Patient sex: F
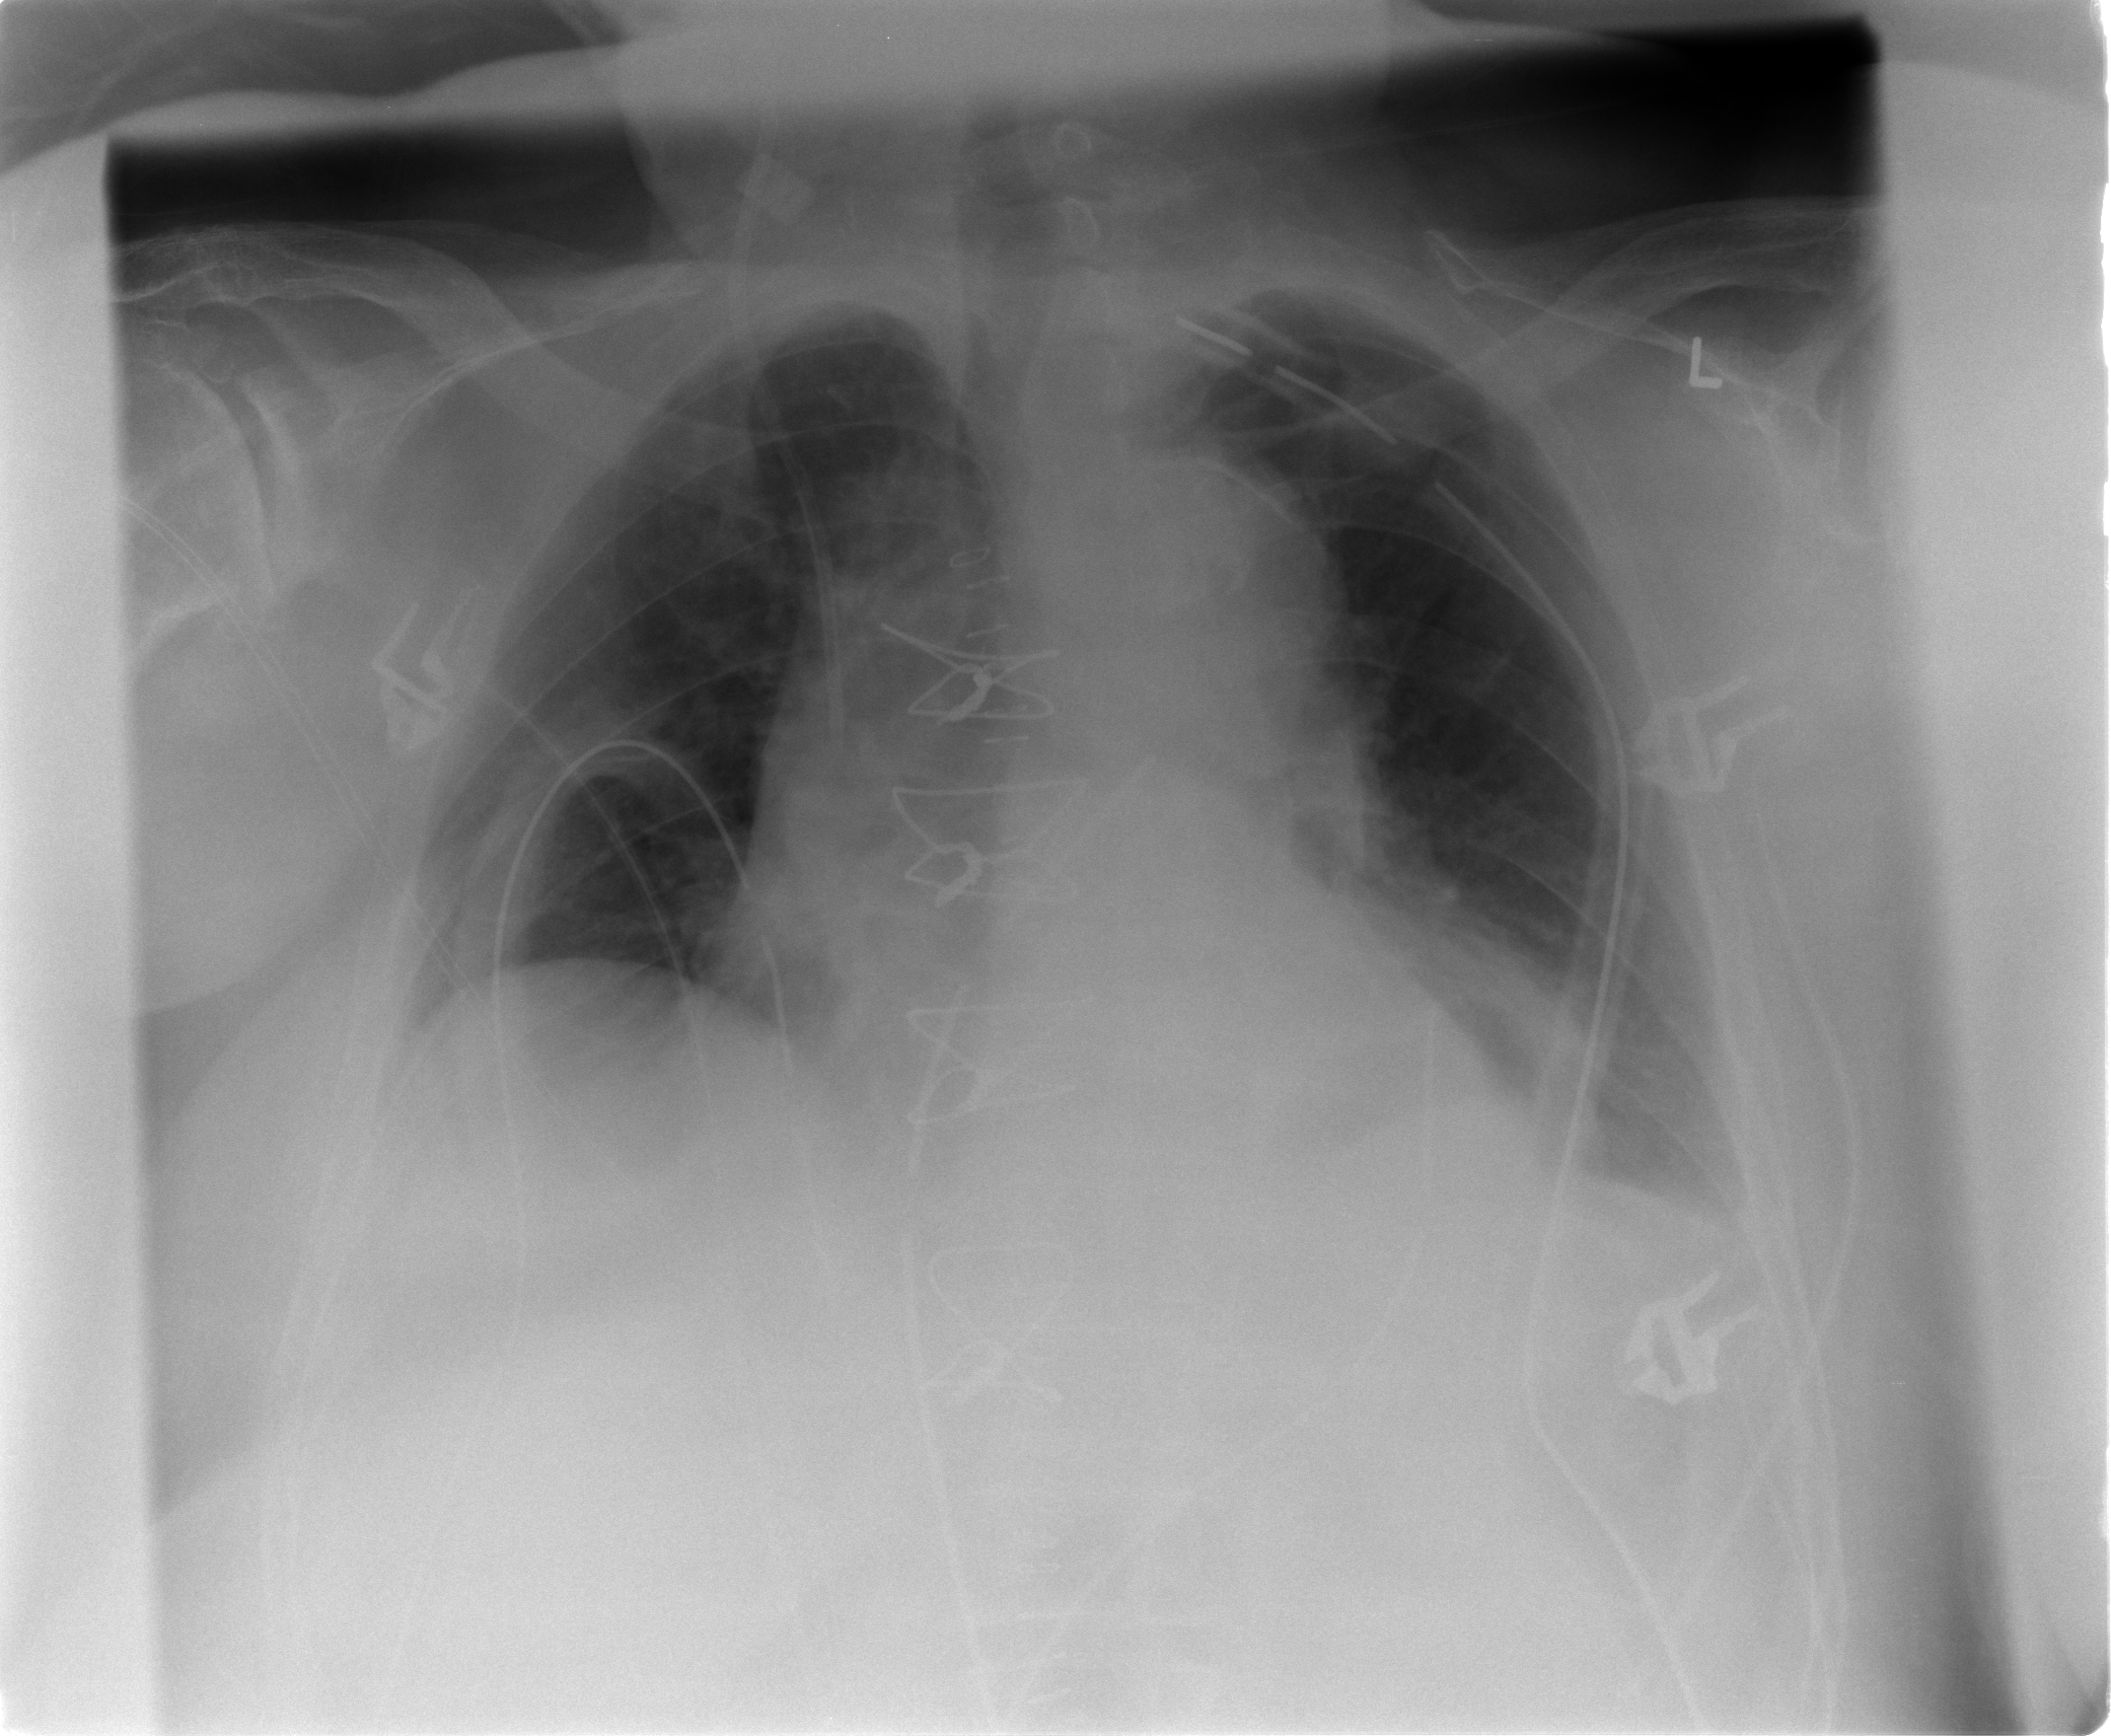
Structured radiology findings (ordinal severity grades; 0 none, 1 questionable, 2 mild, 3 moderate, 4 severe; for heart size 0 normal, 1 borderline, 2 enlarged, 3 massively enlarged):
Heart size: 0
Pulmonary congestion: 0
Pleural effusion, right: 1
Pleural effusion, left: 1
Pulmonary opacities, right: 0
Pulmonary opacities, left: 0
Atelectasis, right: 2
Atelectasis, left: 0